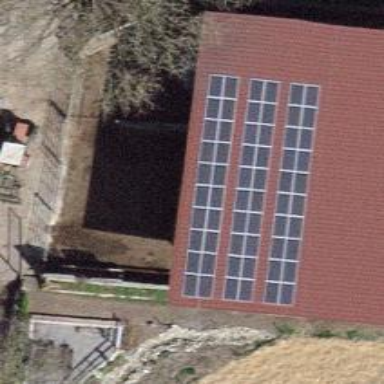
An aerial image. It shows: Solar power generator utilizing photovoltaic technology with solar photovoltaic panels.